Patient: sex M, age 42
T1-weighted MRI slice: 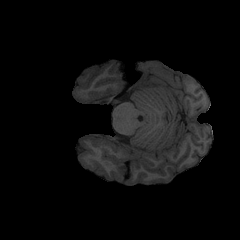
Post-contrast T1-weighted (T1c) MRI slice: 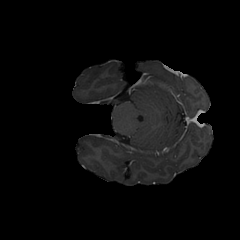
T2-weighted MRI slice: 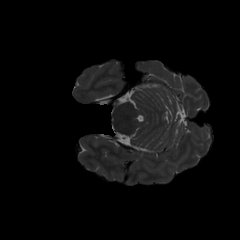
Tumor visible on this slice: no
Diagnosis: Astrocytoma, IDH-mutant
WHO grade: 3